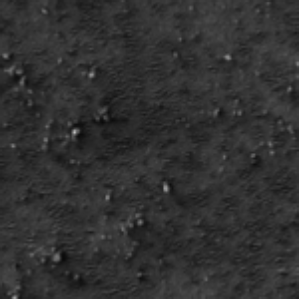
Label: frost